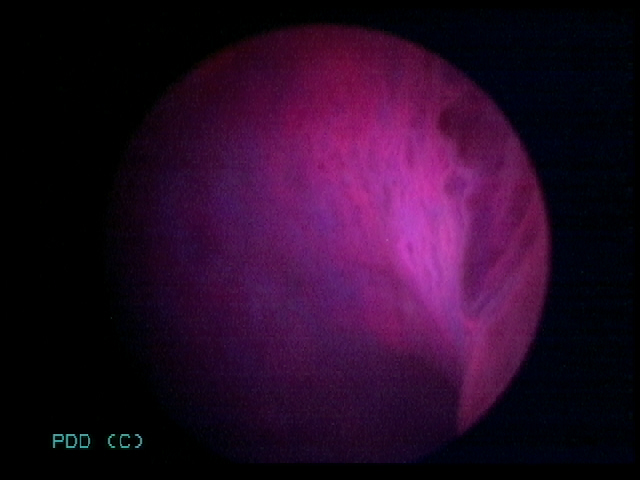
Modality: BLC
Class: Non-malignant
Subclass: InflammationNOS
Lesion: L1
Morphology: Non-papillary
Bladder cancer association: No